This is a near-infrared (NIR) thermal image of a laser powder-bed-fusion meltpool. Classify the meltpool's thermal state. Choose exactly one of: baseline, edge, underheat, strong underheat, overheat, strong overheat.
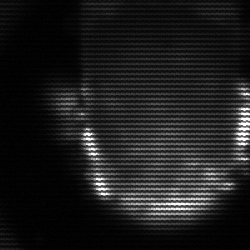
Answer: baseline